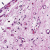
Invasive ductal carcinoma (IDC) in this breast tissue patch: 0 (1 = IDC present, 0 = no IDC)